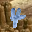
Label: 4